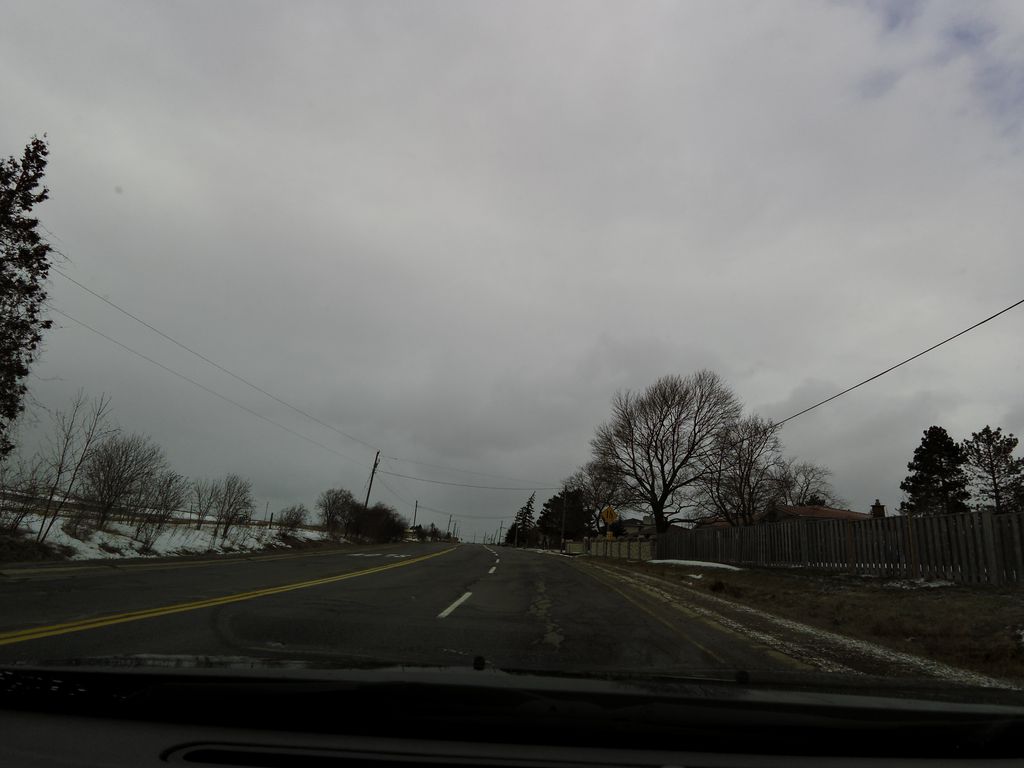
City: hamilton